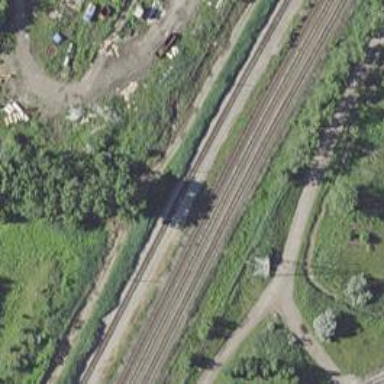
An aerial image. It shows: Railway yard.